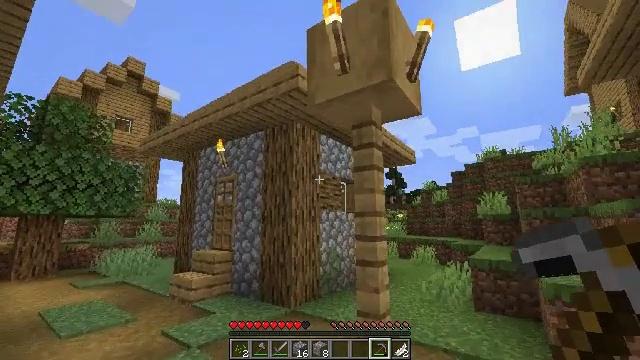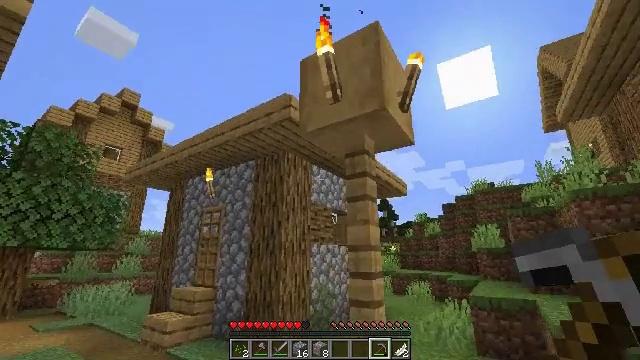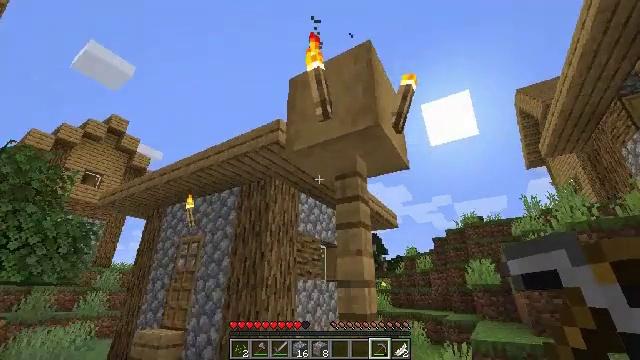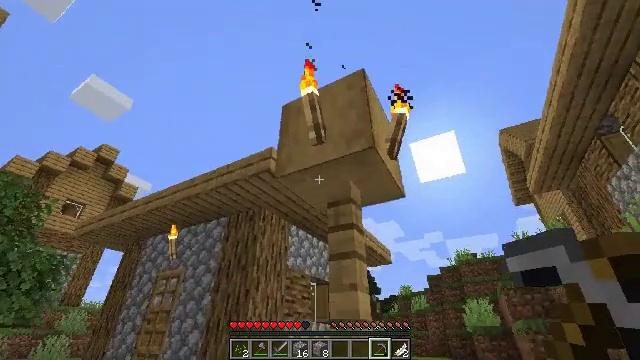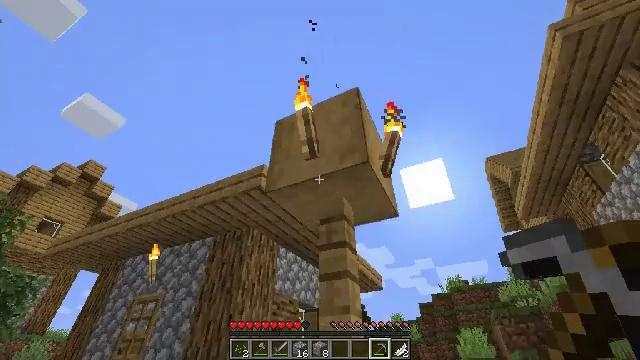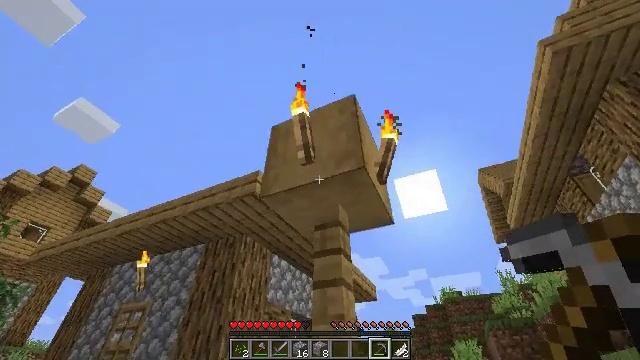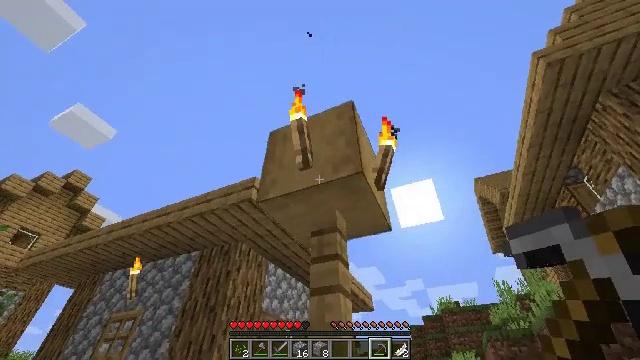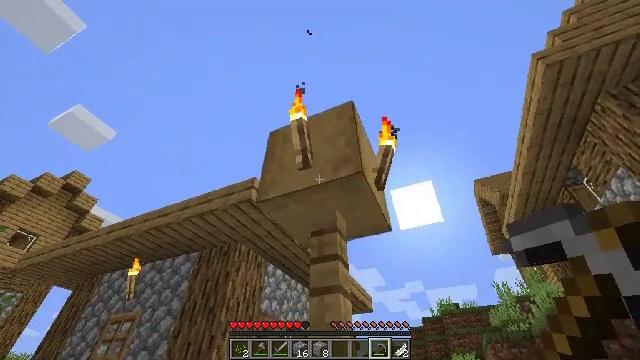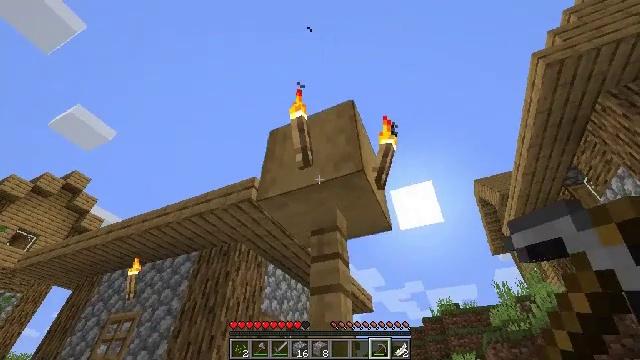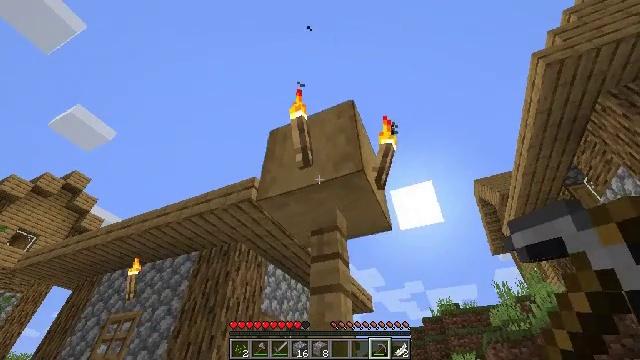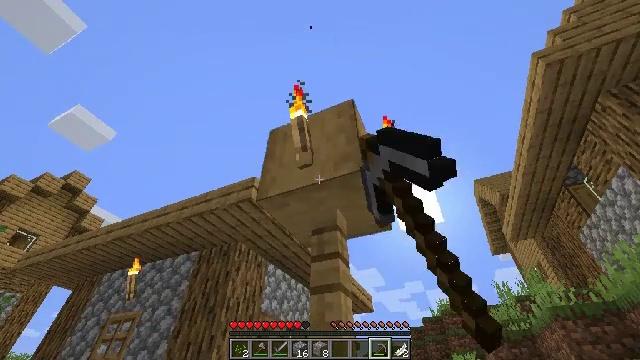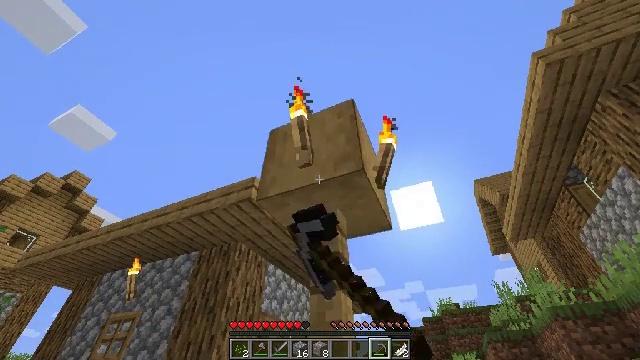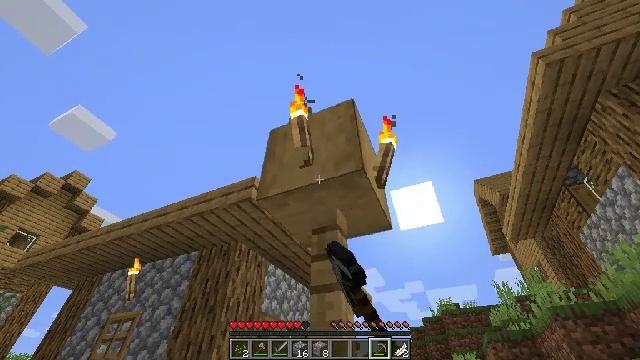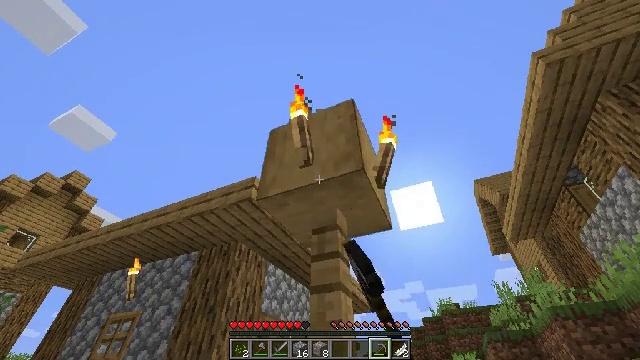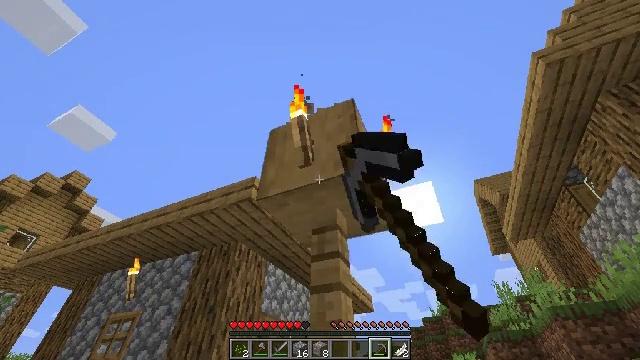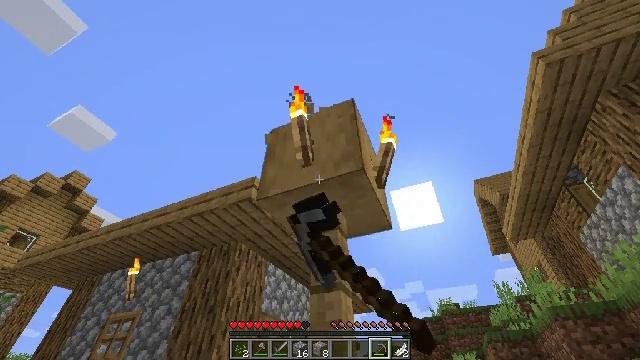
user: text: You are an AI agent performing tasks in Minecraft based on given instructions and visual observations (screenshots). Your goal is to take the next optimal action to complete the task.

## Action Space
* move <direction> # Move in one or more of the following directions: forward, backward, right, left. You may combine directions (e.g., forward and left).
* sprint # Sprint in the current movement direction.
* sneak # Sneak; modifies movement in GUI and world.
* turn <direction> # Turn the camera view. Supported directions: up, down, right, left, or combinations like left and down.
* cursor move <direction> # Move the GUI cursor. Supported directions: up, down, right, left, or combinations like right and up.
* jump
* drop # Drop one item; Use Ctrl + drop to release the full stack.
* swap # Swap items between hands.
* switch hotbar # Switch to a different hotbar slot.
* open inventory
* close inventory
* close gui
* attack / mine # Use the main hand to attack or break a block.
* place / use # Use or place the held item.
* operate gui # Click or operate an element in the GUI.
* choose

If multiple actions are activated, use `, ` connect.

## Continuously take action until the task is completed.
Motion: motion action
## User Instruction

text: Collect materials like stripped oak wood.
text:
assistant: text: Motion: move forward, turn right and up
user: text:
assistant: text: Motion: move forward, turn right and up
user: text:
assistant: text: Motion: turn right and up
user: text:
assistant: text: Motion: turn right and up
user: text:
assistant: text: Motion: turn right and up
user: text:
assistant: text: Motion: turn up
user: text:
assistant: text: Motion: no_op
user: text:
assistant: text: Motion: no_op
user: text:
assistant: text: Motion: attack / mine
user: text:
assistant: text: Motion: attack / mine
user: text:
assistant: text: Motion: attack / mine
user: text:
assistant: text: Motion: attack / mine
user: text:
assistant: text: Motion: attack / mine
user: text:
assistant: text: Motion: attack / mine
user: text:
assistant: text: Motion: attack / mine
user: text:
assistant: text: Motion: attack / mine
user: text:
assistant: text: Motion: attack / mine
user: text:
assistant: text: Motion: attack / mine
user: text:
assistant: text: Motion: attack / mine
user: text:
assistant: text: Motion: attack / mine
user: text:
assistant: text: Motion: attack / mine
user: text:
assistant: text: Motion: attack / mine
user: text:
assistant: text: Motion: attack / mine
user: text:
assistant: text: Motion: attack / mine
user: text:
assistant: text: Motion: attack / mine
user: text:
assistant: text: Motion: attack / mine
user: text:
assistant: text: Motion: attack / mine
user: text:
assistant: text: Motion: attack / mine
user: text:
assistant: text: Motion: attack / mine
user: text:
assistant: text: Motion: attack / mine